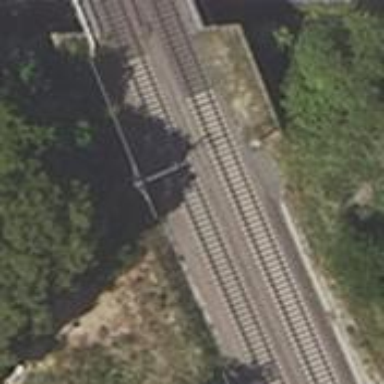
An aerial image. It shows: Bridge over electrified railway with contact lines.